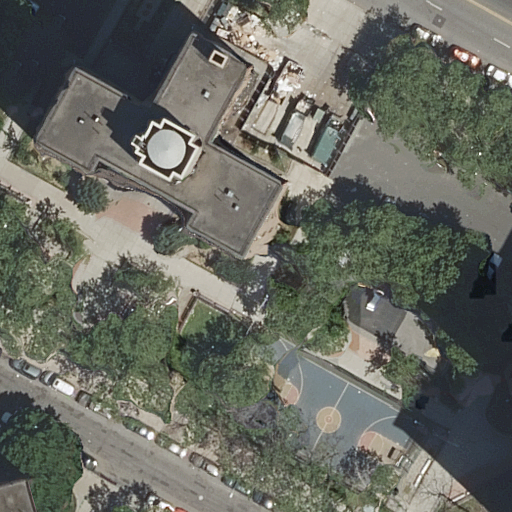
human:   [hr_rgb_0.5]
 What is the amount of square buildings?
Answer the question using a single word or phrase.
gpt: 0

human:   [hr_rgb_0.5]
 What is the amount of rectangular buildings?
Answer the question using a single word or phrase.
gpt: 1

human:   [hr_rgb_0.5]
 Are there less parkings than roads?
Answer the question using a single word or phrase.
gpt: yes

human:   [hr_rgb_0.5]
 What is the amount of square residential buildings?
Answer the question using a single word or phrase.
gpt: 0

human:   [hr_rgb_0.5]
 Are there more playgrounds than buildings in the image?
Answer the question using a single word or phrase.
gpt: no

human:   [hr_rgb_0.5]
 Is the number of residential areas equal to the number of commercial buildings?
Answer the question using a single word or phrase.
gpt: no

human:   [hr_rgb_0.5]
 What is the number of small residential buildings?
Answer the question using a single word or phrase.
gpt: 1

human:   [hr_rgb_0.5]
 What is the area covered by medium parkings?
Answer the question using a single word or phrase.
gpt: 0m2

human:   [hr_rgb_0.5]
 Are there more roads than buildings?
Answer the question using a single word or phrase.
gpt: yes

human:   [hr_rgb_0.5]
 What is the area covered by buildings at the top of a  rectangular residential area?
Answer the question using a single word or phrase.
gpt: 992m2

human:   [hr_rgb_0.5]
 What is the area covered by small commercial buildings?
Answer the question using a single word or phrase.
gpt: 0m2

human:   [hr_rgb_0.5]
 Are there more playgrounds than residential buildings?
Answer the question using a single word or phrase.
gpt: no

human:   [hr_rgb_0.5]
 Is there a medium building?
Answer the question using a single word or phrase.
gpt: no

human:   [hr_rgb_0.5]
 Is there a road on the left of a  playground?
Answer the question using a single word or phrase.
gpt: yes

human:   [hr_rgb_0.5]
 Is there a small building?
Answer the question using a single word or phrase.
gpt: yes

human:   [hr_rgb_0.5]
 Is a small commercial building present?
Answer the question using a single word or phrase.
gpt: no

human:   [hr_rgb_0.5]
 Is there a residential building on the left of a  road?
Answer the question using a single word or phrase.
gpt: yes

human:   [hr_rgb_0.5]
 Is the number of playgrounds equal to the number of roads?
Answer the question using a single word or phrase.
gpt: no

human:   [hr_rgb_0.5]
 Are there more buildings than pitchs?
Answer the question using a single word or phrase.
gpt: yes

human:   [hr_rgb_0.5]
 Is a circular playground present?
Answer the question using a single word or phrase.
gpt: no

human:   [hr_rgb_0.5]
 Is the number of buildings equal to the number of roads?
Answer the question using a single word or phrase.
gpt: no

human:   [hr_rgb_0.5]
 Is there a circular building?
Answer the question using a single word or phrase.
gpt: no

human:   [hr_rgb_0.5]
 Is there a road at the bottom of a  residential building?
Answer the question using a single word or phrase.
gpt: yes

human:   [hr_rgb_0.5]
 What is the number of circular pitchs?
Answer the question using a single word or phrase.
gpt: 0

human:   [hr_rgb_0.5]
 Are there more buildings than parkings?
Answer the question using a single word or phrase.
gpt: no

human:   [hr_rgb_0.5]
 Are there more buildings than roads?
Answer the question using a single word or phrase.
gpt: no

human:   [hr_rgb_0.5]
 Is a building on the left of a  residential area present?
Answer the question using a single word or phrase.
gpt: yes

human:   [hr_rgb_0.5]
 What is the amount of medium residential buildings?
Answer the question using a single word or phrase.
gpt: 0

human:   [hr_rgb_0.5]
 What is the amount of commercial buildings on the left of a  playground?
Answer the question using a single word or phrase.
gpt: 0

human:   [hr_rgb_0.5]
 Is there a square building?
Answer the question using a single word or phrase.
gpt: no

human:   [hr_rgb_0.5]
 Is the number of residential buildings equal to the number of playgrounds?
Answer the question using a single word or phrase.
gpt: yes

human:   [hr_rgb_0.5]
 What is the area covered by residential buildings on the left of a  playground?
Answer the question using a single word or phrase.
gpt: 992m2

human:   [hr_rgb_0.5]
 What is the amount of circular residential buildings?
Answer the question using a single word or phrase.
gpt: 0

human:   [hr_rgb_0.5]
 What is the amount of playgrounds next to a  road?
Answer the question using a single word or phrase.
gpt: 2

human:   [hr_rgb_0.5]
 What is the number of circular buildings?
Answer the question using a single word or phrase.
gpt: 0

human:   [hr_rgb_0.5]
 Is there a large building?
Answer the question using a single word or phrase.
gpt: yes